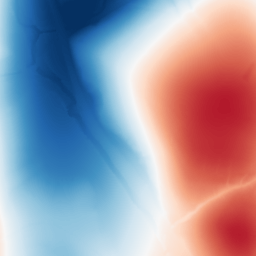
Category: trend_removal
Decomposition family: polynomial
Decomposition parameters: degree: 3
Upsampling method: bicubic
Upsampling parameters: scale: 8
Upsampling scale: 8